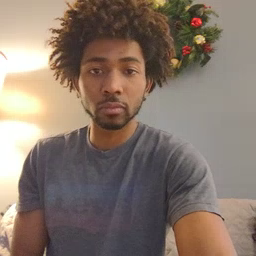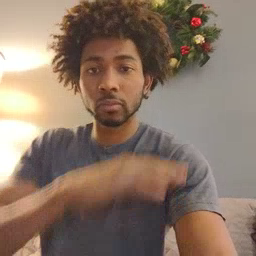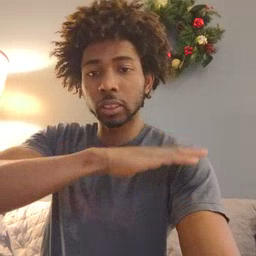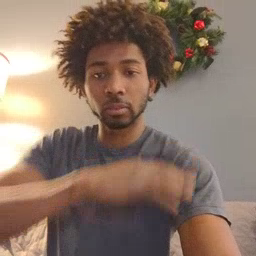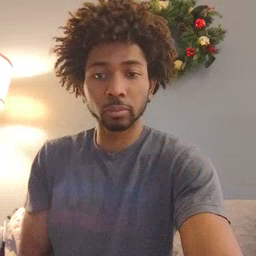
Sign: table